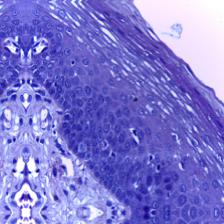
Diagnosis: Normal